Question:
This is the snapshot of my column in sqlite db and its datatype in schema is defined has . Now I want to apply some aggregation function like 'sum()' to calculate the total of this column.
the query that I used is:
'select sum(total_expend_time) from timetable;' but it returns 0.0 as result.
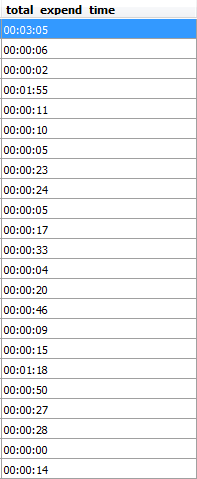
Answer: SQLite has no native 'DATETIME' data type; the values are stored as strings.
You have to use a <URL> to convert from these strings to a number of seconds before you can add them:
'''
SELECT sum(strftime('%s', total_expend_time) -
strftime('%s', '00:00:00' ))
FROM timetable
'''
If you want to have this formatted as a time, you have to convert it back afterwards:
'''
SELECT time(sum(...), 'unixepoch') FROM timetable
'''